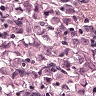
Metastatic tissue present: yes